Question: i have an problem where can i get the jquery code for this? i have a database with image i want a jquery like this to output in my website
i will make a slider that will output like that
it will give me a slide that gives me that output i already have a database and php code that is working

this is an australian government for missing person and our site is like this i want a jquery like this but i don't have the code of the original to do that
missingpersons australia is the link below i can't post here the link because it violate the rules of posting links :D
tried
jquery from search,div,table to output basic jquery don't know advance commands for jquery
tried this link the only problem is the while loop for the data
> <URL>
i edited the carousel the problem is how will i put it?
'''
> <?php
> include_once('includes/dbConnect.php');
>
>
> ?>
> <?php
>
> $query=mysql_query("select * from persons order by rand()");
>
> while($test = mysql_fetch_array($query)) {
>
> }
>
>
> ?>
> [
> {
> "content": "<div class='slide_inner'><a class='photo_link' href='#'><img class='photo' src='banner_bike.jpg' alt='Bike'></a><a
> class='caption' href='#'>Sample Carousel Pic Goes Here And The Best
> Part is that...</a></div>",
> "content_button": "<div class='thumb'><img src='f2_thumb.jpg' alt='bike is nice'></div><p>Agile Carousel Place
> Holder</p>"
> },
> {
> "content": "<div class='slide_inner'><a class='photo_link' href='#'><img class='photo' src='banner_paint.jpg' alt='Paint'></a><a
> class='caption' href='#'>Sample Carousel Pic Goes Here And The Best
> Part is that...</a></div>",
> "content_button": "<div class='thumb'><img src='f2_thumb.jpg' alt='bike is nice'></div><p>Agile Carousel Place
> Holder</p>"
> },
> {
> "content": "<div class='slide_inner'><a class='photo_link' href='#'><img class='photo' src='banner_bike.jpg' alt='Bike'></a><a
> class='caption' href='#'>Sample Carousel Pic Goes Here And The Best
> Part is that...</a></div>",
> "content_button": "<div class='thumb'><img src='f2_thumb.jpg' alt='bike is nice'></div><p>Agile Carousel Place
> Holder</p>"
> },
> {
> "content": "<div class='slide_inner'><a class='photo_link' href='#'><img class='photo' src='banner_paint.jpg' alt='Paint'></a><a
> class='caption' href='#'>Sample Carousel Pic Goes Here And The Best
> Part is that...</a></div>",
> "content_button": "<div class='thumb'><img src='f2_thumb.jpg' alt='bike is nice'></div><p>Agile Carousel Place
> Holder</p>"
> },
> {
> "content": "<div class='slide_inner'><a class='photo_link' href='#'><img class='photo' src='banner_bike.jpg' alt='Bike'></a><a
> class='caption' href='#'>Sample Carousel Pic Goes Here And The Best
> Part is that...</a></div>",
> "content_button": "<div class='thumb'><img src='f2_thumb.jpg' alt='bike is nice'></div><p>Agile Carousel Place
> Holder</p>"
> },
> {
> "content": "<div class='slide_inner'><a class='photo_link' href='#'><img class='photo' src='banner_paint.jpg' alt='Paint'></a><a
> class='caption' href='#'>Sample Carousel Pic Goes Here And The Best
> Part is that...</a></div>",
> "content_button": "<div class='thumb'><img src='f2_thumb.jpg' alt='bike is nice'></div><p>Agile Carousel Place
> Holder</p>"
> },
> {
> "content": "<div class='slide_inner'><a class='photo_link' href='#'><img class='photo' src='Penguins.jpg' alt='Tunnel'></a><a
> class='caption' href='#'>Sample Carousel Pic Goes Here And The Best
> Part is that...</a></div>",
> "content_button": "<div class='thumb'><img src='f2_thumb.jpg' alt='bike is nice'></div><p>Agile Carousel Place
> Holder</p>"
> },
> {
> "content": "<div class='slide_inner'><a class='photo_link' href='#'><img class='photo' src='Penguins.jpg' alt='Tunnel'></a><a
> class='caption' href='#'>Sample Carousel Pic Goes Here And The Best
> Part is that...</a></div>",
> "content_button": "<div class='thumb'><img src='f2_thumb.jpg' alt='bike is nice'></div><p>Agile Carousel Place
> Holder</p>"
> }
>
> ]
'''
here's the query of my image and name
'''
> $query=mysql_query("select * from persons order by date desc LIMIT
> 0,10 ");
>
> > <img height=200 width=200 src=' upload/". $test['Image'] ."'/> <a href
> > ='profile.php?PersonID=$id'> ".$test['LastName'].", ". $test['FirstName']." ". $test['MiddleName']."</a>
'''
i'm using this while loop for my search
and it calls correctly.
and here's the json code
'''
> <script>
>
> $.getJSON("agile_carousel_data.php", function (data) {
>
> $("#multiple_slides_visible").agile_carousel({
> carousel_data: data,
> carousel_outer_height: 230,
> carousel_height : 200,
> slide_height : 200,
> carousel_outer_width : 480,
> slide_width : 260,
> number_slides_visible: 3,
> transition_time : 330,
> control_set_1: "previous_button,next_button",
> control_set_2: "group_numbered_buttons",
> persistent_content: "<p class='persistent_content'>Agile Carousel Example: Multiple Slides Visible</p>"
> });
>
> })
>
> </script>
'''
this is the content of my $data in data.php
'''
> '<?php include_once('includes/dbConnect.php'); $data = array(); while
> ($test = mysql_fetch_array($query)) { $data[]['content'] = "<div
> class='slide_inner'><a class='photo_link' href='#'><img class='photo'
> src='{$test['image']}' alt='Bike'></a><a class='caption'
> href='#'>Sample Carousel Pic Goes Here And The Best Part is
> that...</a></div>" $data[]['content_button'] = "<div
> class='thumb'><img src='{$test['thumb']}' alt='bike is
> nice'></div><p>Agile Carousel Place Holder</p>" } echo
> json_encode($data); ?> '
'''
the code above won't give me anything i included my database connection but still nothing
won't output anything here's the link again <URL>
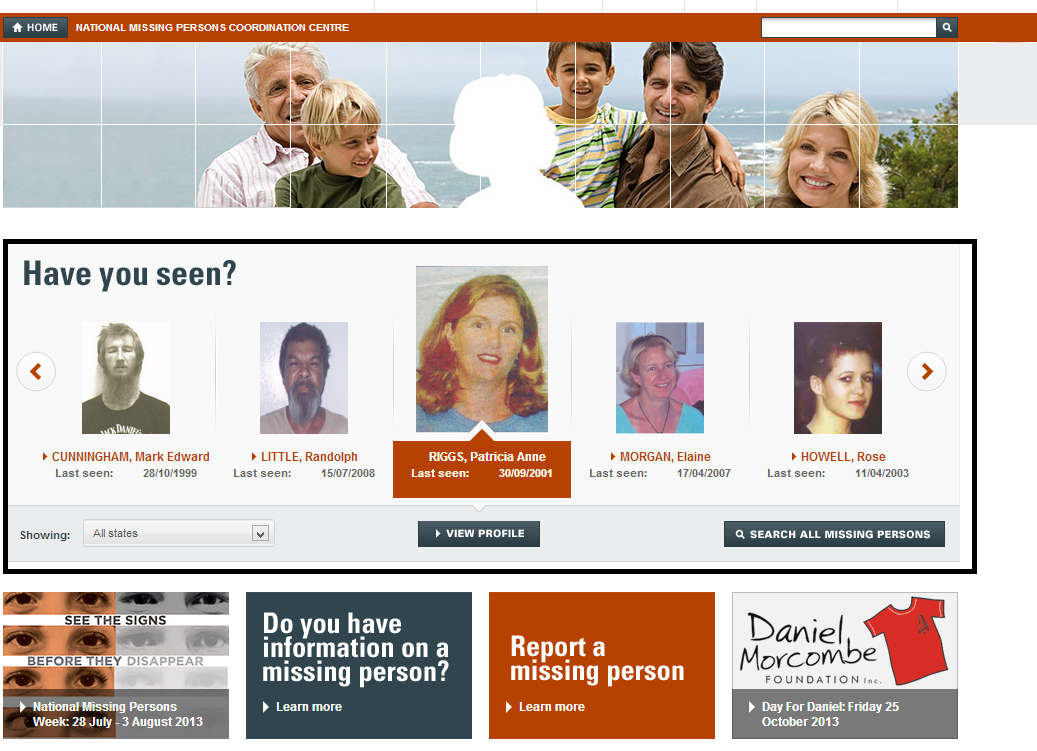
Answer: Look for a jquery carousel plugin.
<URL>
<URL>
Edit: does this help?
'''
$data = array();
$x = 0;
while ($test = mysql_fetch_array($query)) {
$data[$x]['content'] = "<div class='slide_inner'><a class='photo_link' href='#'><img class='photo' src='{$test['image']}' alt='Bike'></a><a class='caption' href='#'>Sample Carousel Pic Goes Here And The Best Part is that...</a></div>";
$data[$x]['content_button'] = "<div class='thumb'><img src='{$test['thumb']}' alt='bike is nice'></div><p>Agile Carousel Place Holder</p>";
$x++;
}
echo json_encode($data);
'''